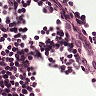
Metastatic tissue present: no